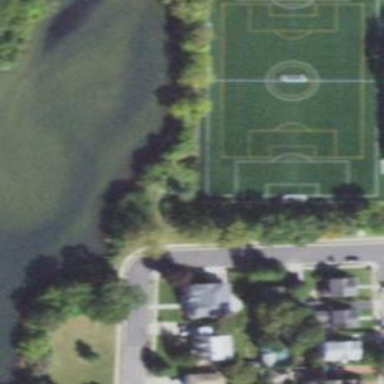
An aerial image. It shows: Soccer pitch designated for leisure and sports activities.